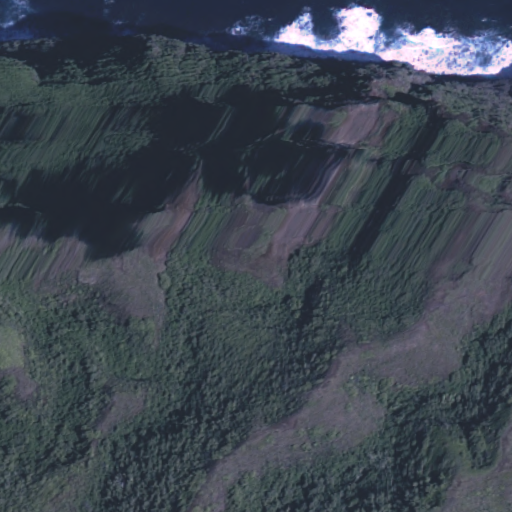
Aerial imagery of cape in Hawaii named Kaonihu containing only unknown